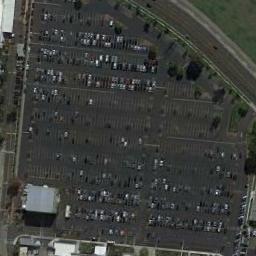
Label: parking_lot